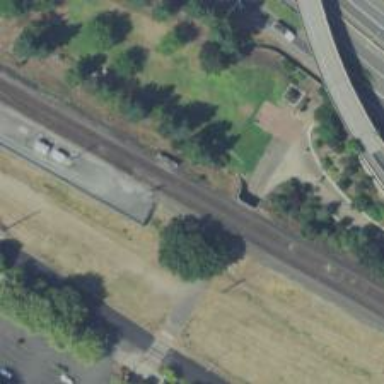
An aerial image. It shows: Railway tracks on embankment.